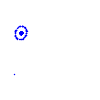
Particle: kaon